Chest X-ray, AP view. Patient: 68 years old, sex M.
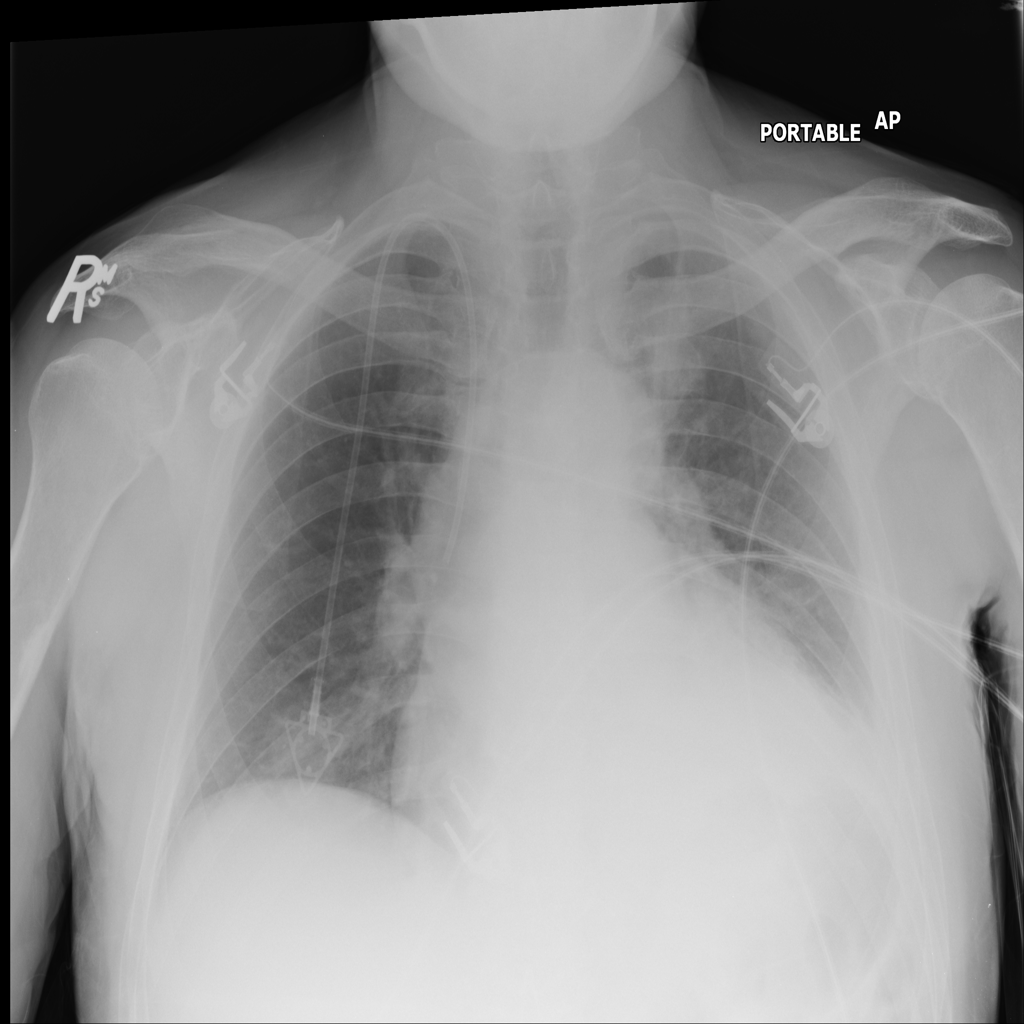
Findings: Cardiomegaly